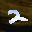
Label: 2